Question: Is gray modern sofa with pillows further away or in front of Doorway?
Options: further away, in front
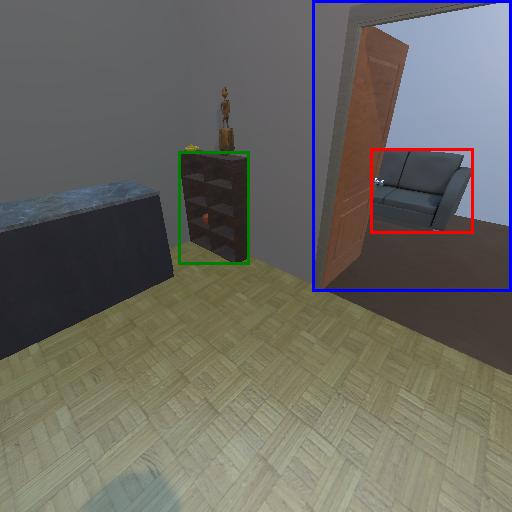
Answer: further away